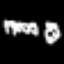
Label: frog